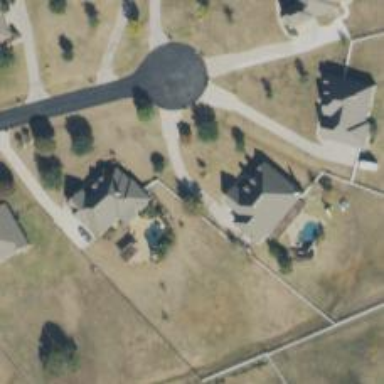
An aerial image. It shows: Driveway.